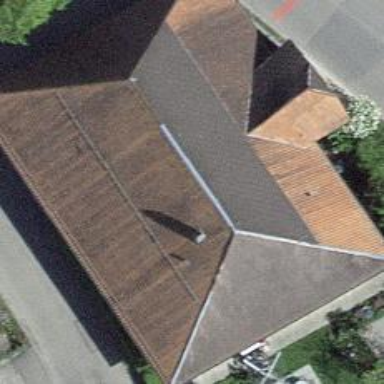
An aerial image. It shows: Farm building.